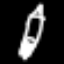
Label: pencil